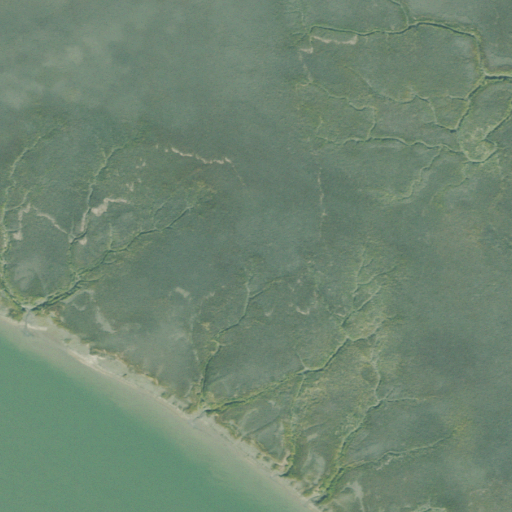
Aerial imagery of island in Georgia named McQueens Island containing herbaceous wetlands and open water